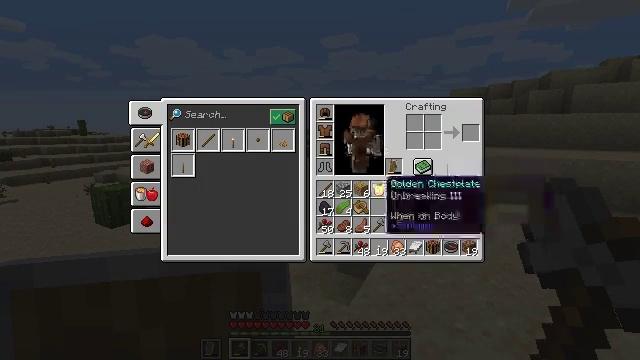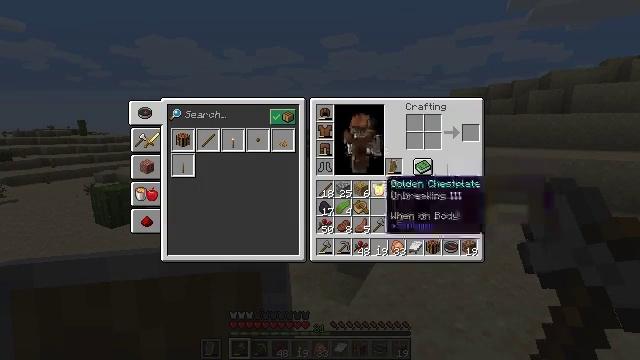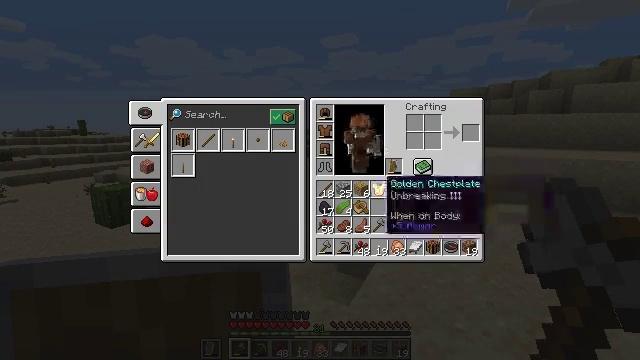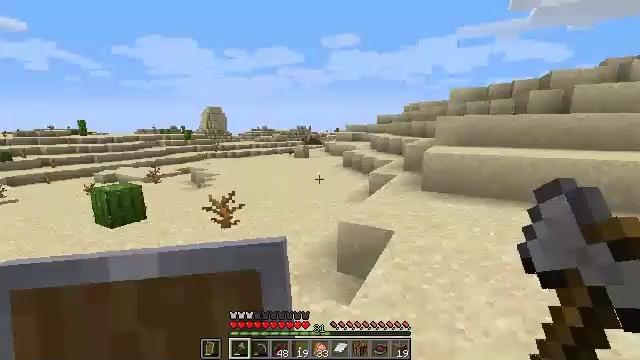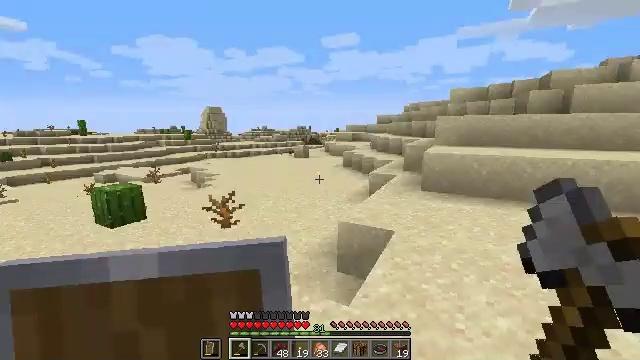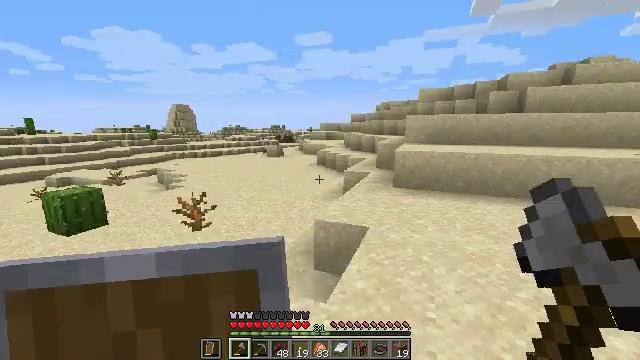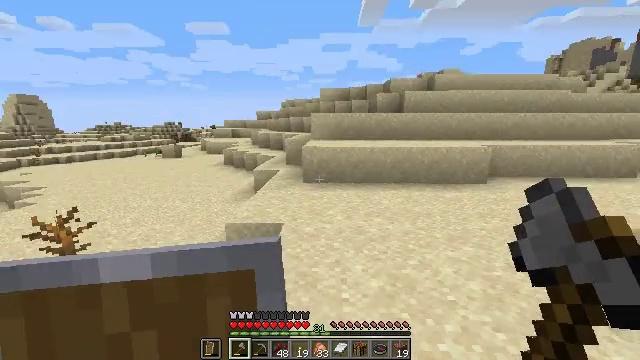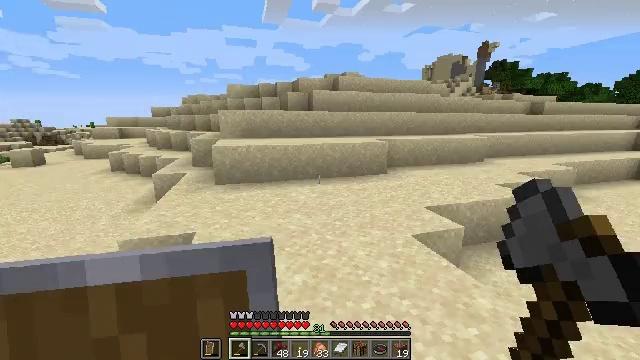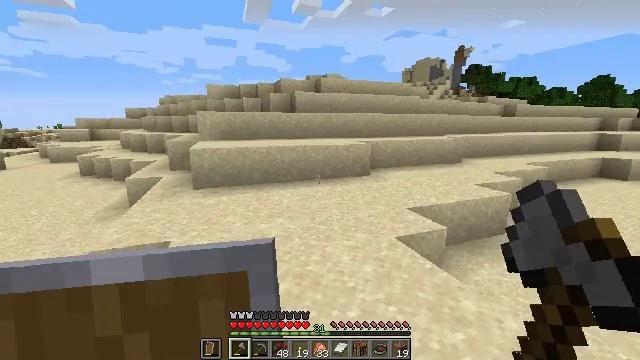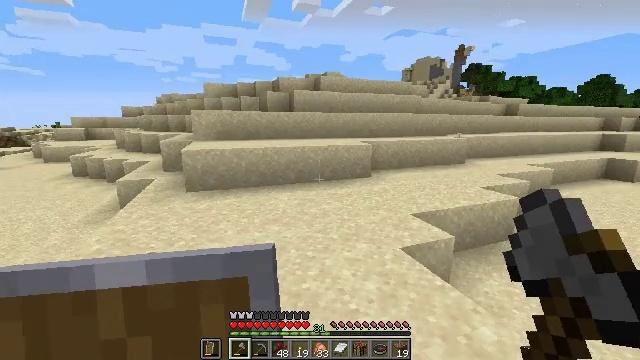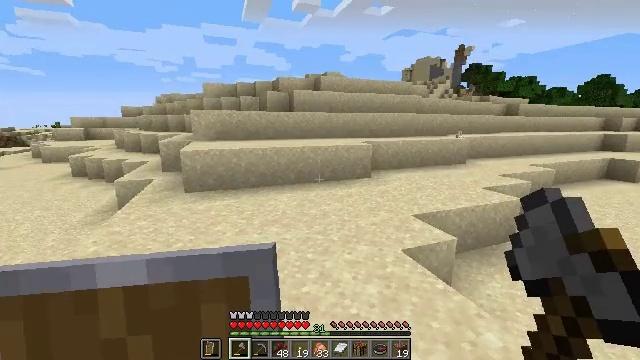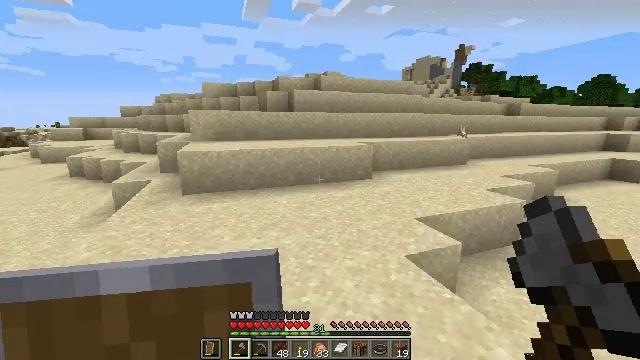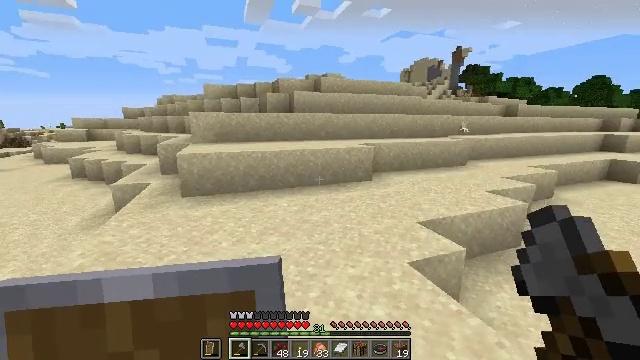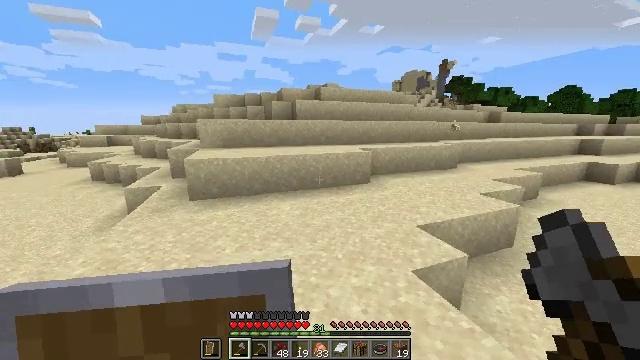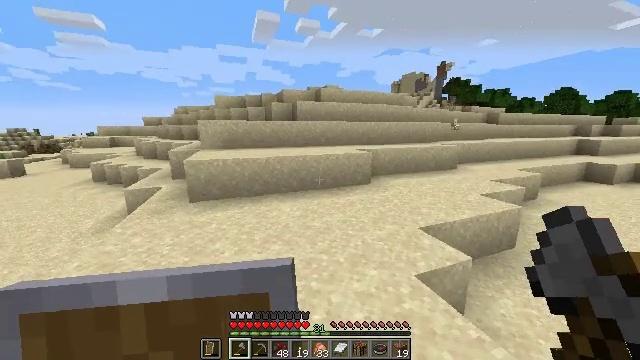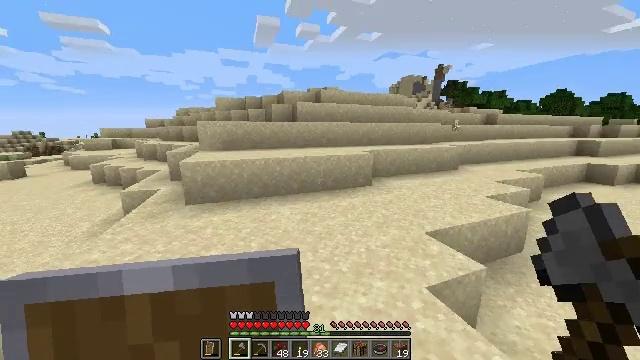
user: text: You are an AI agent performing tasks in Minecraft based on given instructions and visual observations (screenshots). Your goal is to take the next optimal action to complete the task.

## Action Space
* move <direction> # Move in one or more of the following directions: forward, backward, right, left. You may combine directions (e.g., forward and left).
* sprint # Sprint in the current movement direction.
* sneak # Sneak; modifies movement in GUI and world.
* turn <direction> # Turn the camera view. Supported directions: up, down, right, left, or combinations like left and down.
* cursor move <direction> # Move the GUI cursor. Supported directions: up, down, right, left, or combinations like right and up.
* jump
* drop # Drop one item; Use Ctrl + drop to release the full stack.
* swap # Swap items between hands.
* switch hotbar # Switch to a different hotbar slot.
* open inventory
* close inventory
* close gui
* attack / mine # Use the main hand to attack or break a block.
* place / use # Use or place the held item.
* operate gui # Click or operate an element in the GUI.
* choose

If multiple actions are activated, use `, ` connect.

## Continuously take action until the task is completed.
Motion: motion action
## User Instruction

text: Break the sand block.
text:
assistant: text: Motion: no_op
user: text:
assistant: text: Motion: no_op
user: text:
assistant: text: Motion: close inventory
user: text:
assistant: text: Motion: close inventory
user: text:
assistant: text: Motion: turn right, close inventory
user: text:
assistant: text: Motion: turn right
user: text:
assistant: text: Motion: move forward, turn right
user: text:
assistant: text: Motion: move forward, turn right
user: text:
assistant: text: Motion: move forward
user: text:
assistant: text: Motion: no_op
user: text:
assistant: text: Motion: move forward
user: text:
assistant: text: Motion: move forward
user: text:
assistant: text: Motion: move forward
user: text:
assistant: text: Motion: move forward
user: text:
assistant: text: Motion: move forward
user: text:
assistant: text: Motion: move forward, turn left
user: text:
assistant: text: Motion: move forward, turn left
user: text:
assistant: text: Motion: move forward, turn left
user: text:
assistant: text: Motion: move forward
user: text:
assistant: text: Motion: move forward
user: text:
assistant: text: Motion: move forward
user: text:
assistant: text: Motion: move forward
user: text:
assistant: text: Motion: move forward
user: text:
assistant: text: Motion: move forward
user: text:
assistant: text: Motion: move forward
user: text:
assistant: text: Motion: move forward, turn left, jump
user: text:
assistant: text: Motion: move forward, jump
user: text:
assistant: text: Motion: move forward, jump
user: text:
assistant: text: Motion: move forward, jump
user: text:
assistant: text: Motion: move forward